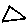
Label: triangle